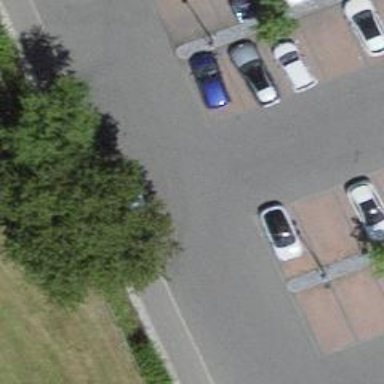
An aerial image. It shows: Asphalt parking aisle designated as service road.